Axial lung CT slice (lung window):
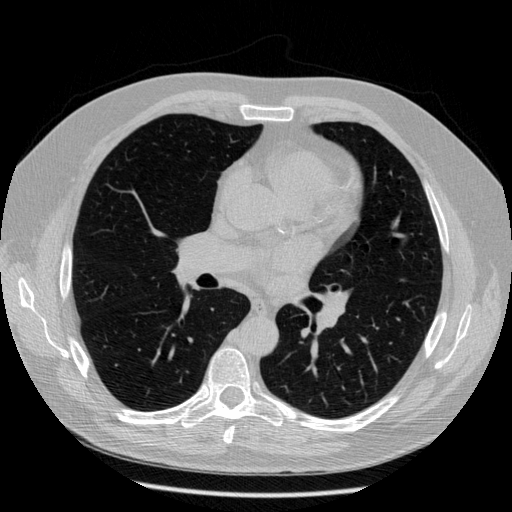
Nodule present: no